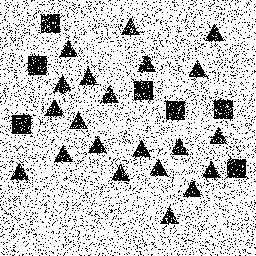
Squares: 7
Triangles: 21
Stars: 0
Total shapes: 28